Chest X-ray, PA view. Patient: 33 years old, sex F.
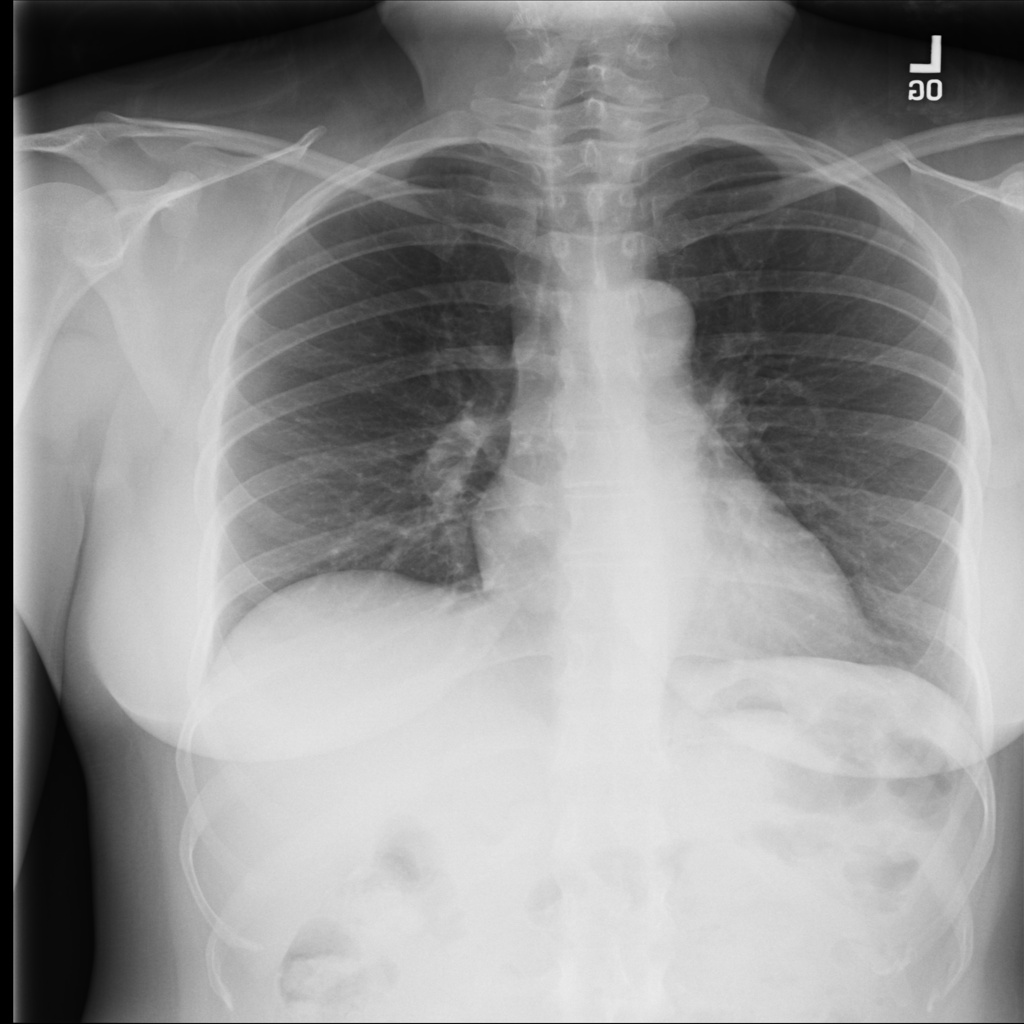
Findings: No Finding